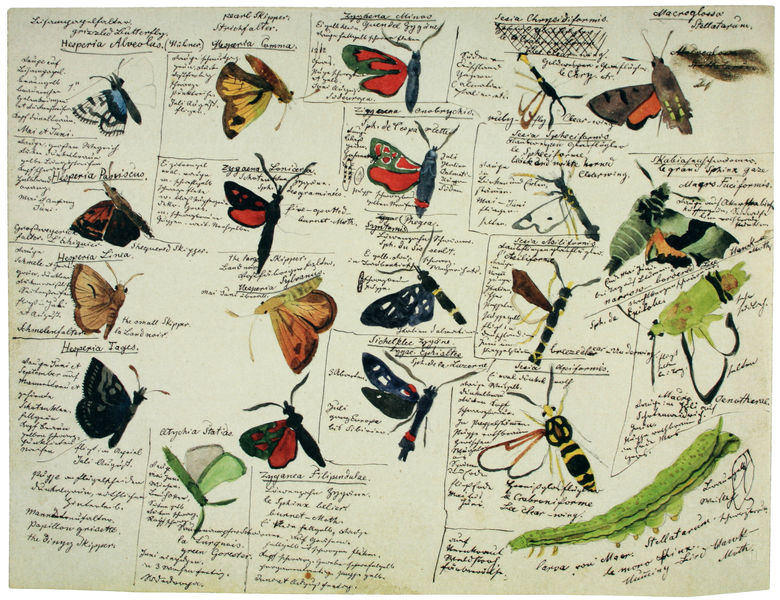
Titel: Schmetterlinge und Raupen
Künstler: Gabriel von Max
Standort: München
Institution: Städtische Galerie im Lenbachhaus
Schlagwörter: blau, flügel, körper, gelb, grün, ocker, braun, bunt, hell, schwarz, skizze, weiss, zeichnung, rot, tier, tiere, beige, muster, felder, natur, blatt, fliegen, farbig, schrift, sommer, papier, studie, farben, farbe, bienen, name, fühler, buch, seite, text, beschriftung, insekten, schmetterling, tinte, studien, sschwarz, fauna, sammlung, insekt, libelle, schmetterlinge, raupen, verschieden, skizzen, süß, raupe, botanik, falter, motte, beschriftungen, handschrift, beschreibung, bezeichnung, wissenschaft, zeichnungen, aufteilung, latein, notizen, erläuterungen, beobachtung, flügek, zoologie, biene, skizzenblatt, erklärungen, arten, forme, wespe, sammmlung, vespe, fühhler, üaüoer, fangelhaken